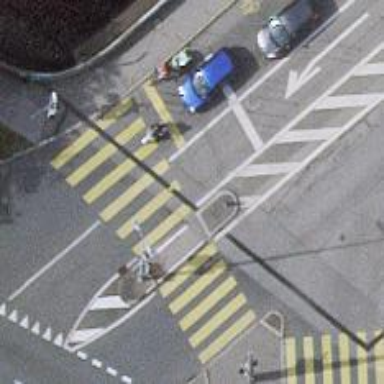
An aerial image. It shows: Crossing with traffic signals and zebra markings. There is island in the crossing.